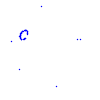
Particle: proton